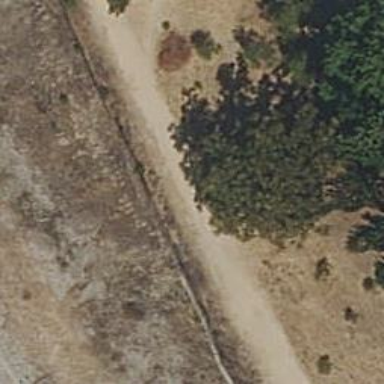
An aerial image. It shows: Dirt footway.